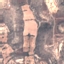
Label: HerbaceousVegetation